Field crop: tomato
Growth stage: 1
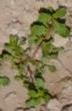
Species: portulaca